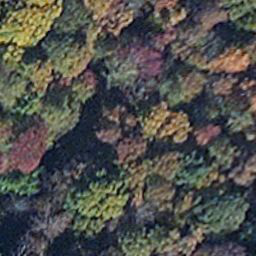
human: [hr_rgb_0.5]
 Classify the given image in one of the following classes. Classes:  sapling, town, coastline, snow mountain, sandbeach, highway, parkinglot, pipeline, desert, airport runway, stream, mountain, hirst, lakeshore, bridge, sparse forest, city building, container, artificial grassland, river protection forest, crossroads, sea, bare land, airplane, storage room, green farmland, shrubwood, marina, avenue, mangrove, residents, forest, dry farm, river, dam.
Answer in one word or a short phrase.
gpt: mangrove